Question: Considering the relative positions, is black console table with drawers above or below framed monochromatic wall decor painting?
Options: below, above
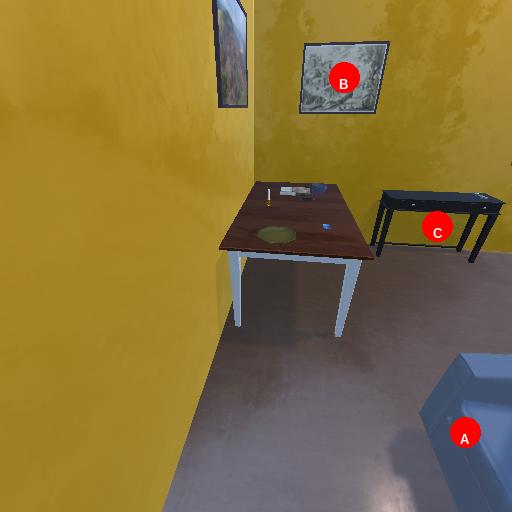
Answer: below